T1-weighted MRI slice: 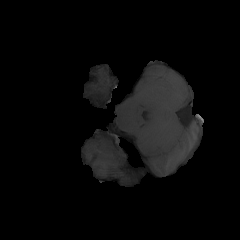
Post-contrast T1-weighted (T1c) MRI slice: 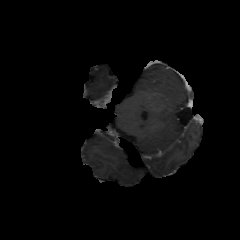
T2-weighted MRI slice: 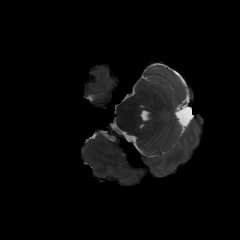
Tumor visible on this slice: no